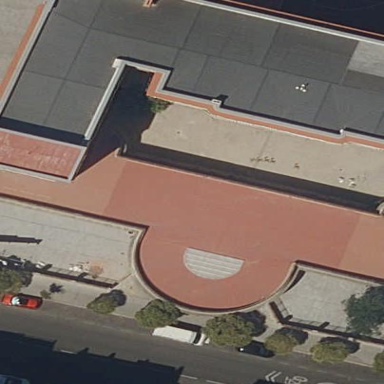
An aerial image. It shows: Part of building.